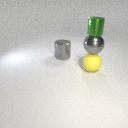
small green metal cylinder above large gray metal sphere